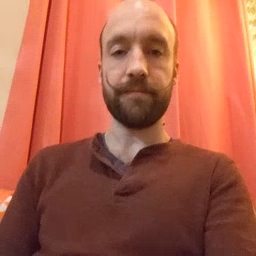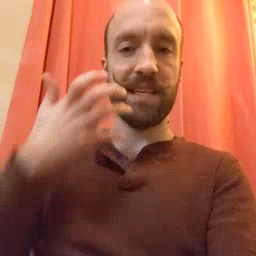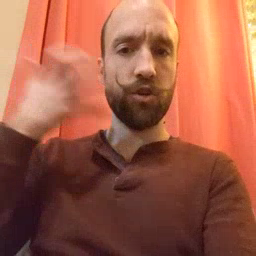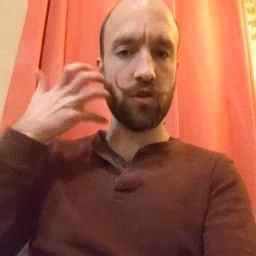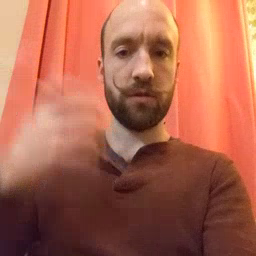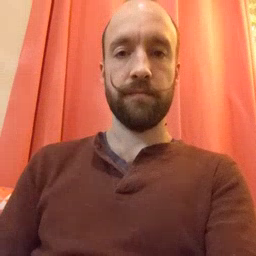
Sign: tiger